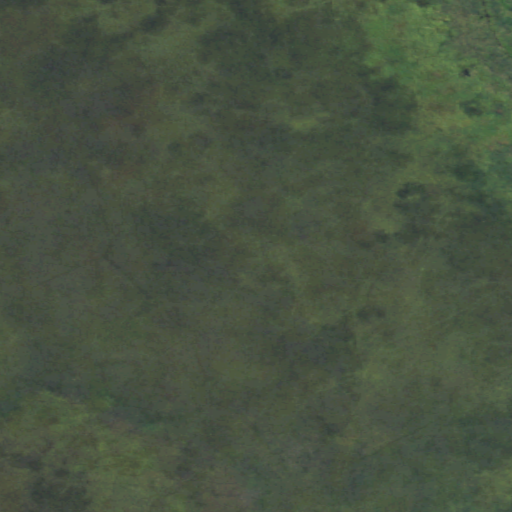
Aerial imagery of plain(s) in Washington named LaFleur Meadows containing herbaceous wetlands and pasture